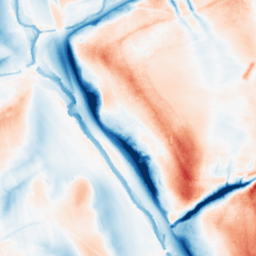
Category: classical
Decomposition family: gaussian_anisotropic
Decomposition parameters: sigma_x: 20
sigma_y: 5
Upsampling method: sinc_hamming
Upsampling parameters: scale: 4
kernel_size: 8
Upsampling scale: 4